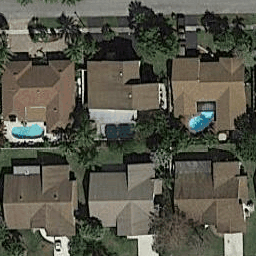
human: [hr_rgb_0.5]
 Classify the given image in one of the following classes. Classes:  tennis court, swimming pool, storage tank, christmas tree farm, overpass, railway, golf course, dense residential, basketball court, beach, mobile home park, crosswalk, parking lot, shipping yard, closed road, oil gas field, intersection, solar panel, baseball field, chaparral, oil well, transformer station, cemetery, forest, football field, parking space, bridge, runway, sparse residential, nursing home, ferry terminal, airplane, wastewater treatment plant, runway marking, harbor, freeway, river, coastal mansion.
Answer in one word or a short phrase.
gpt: dense residential